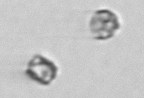
Label: Thalassiosira_sp_aff_mala